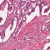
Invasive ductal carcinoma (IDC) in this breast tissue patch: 1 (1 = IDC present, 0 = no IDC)